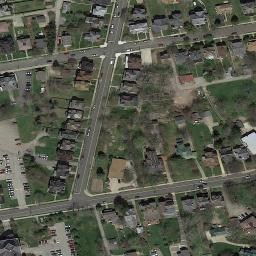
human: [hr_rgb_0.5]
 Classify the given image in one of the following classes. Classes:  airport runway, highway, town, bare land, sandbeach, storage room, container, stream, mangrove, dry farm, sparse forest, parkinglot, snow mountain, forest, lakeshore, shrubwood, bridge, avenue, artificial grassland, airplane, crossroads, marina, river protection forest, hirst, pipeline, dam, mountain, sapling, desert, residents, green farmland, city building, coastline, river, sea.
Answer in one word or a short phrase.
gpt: town